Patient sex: M
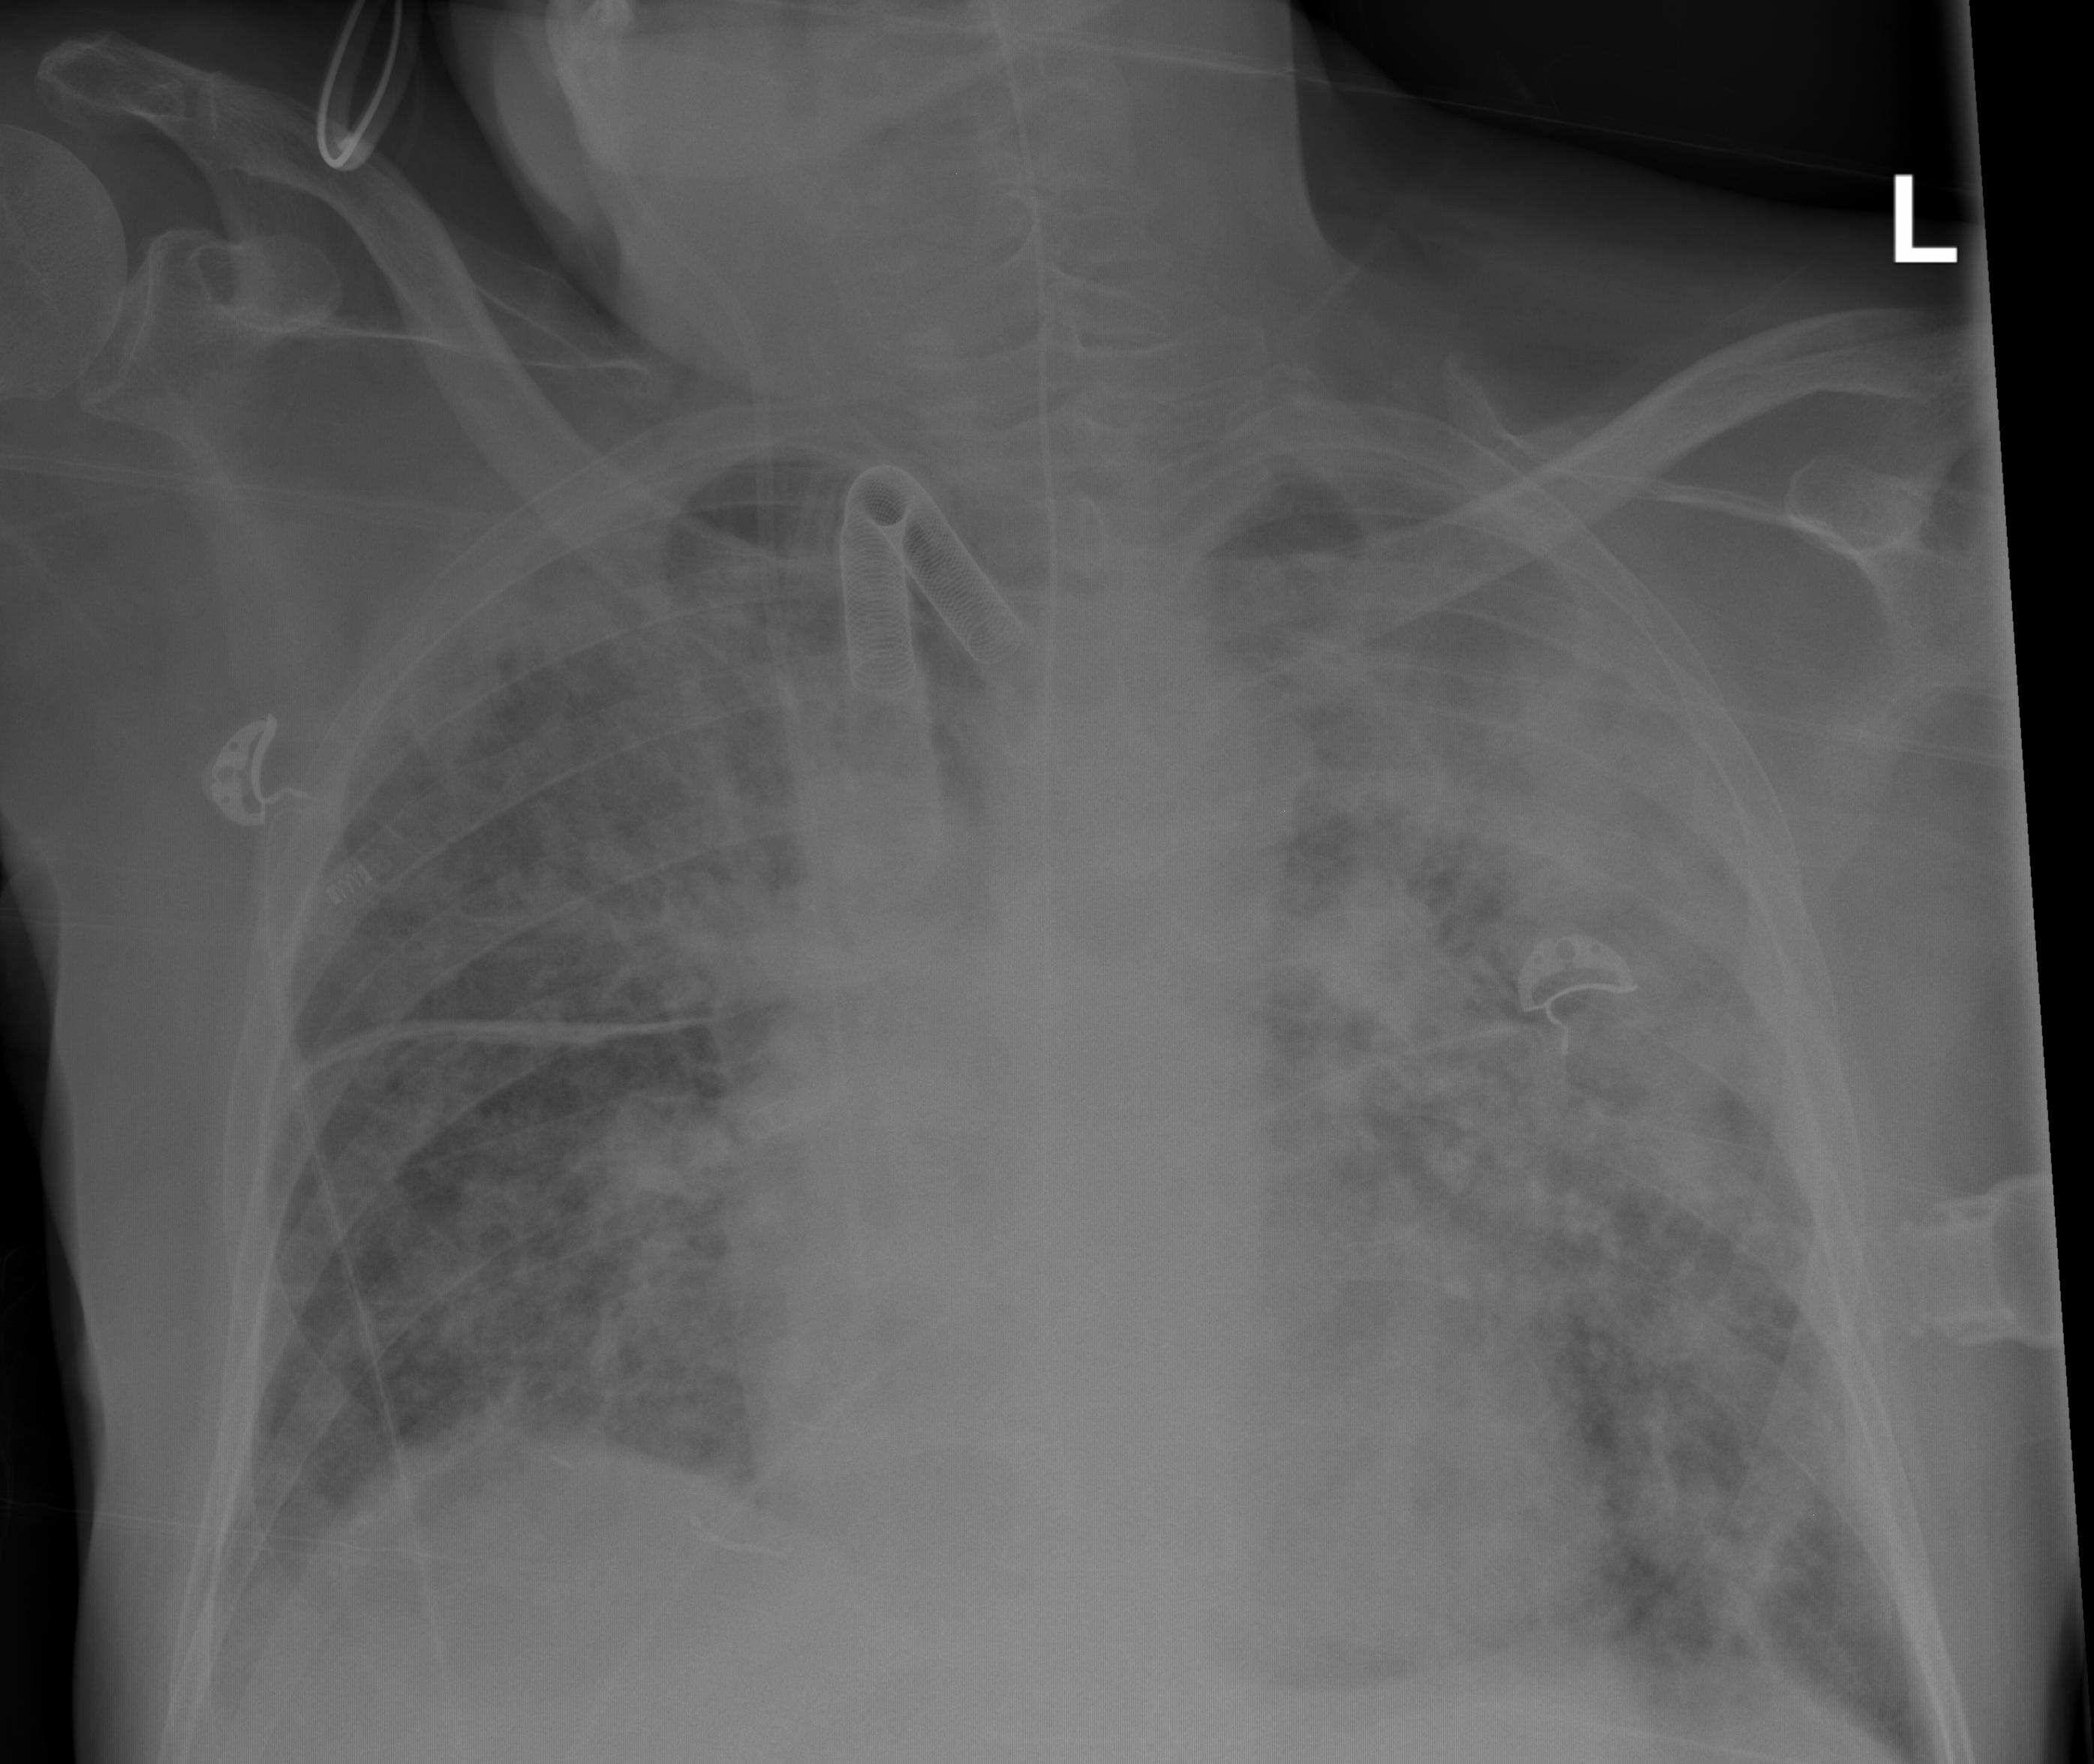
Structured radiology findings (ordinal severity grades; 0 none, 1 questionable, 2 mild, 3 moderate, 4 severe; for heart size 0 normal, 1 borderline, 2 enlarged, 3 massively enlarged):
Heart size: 2
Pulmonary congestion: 1
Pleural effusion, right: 2
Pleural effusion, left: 2
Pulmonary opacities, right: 4
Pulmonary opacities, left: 4
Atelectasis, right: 2
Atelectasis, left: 3